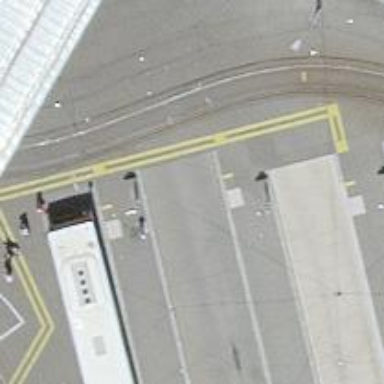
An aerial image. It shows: Bus stop with designated public transport stop position.